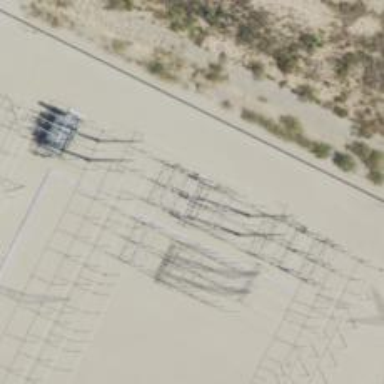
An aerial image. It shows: Switch for power supply.